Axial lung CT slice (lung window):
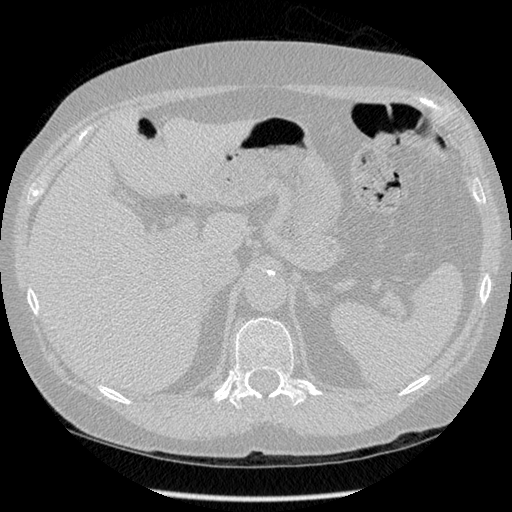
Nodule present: no